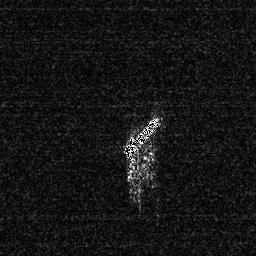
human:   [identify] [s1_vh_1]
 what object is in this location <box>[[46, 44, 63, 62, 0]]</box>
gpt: <ref>1 large ship at the center</ref>